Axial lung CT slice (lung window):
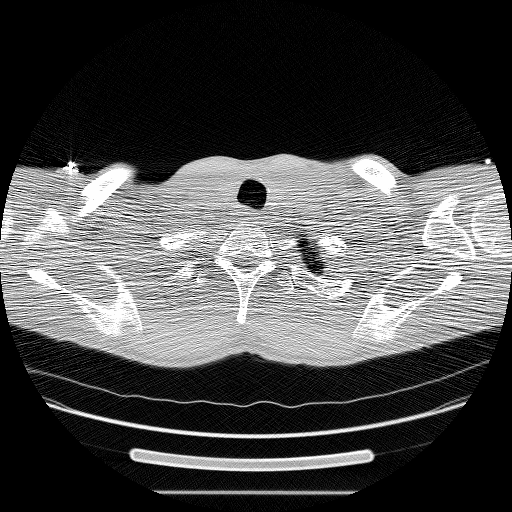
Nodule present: no